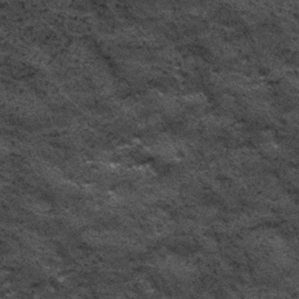
Label: frost